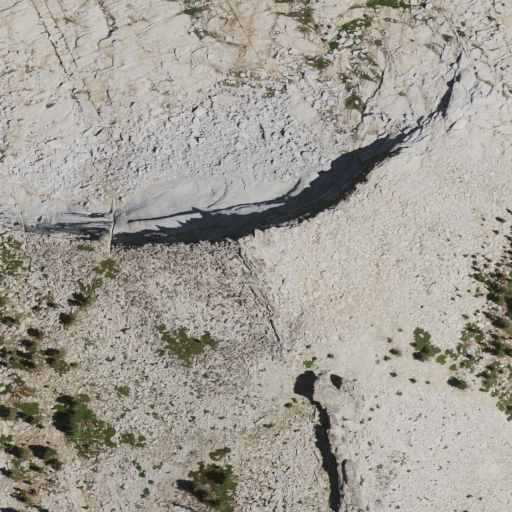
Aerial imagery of mountain in California named Eagle Peak containing barren land, shrub, grassland, and snow